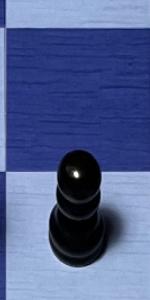
Label: Pawn_Black